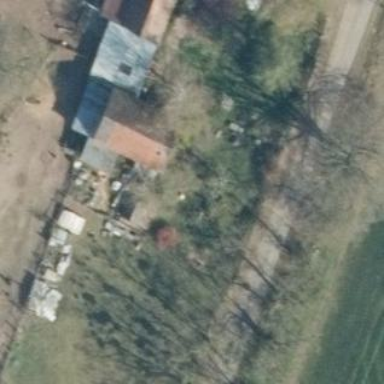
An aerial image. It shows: Farmyard area.